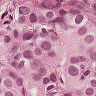
Metastatic tissue present: yes